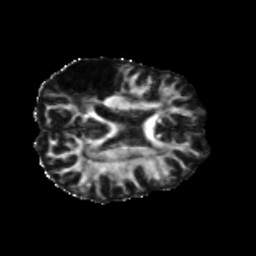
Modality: FA
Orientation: axial
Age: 59
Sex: female
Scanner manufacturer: siemens
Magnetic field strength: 3 T
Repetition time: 5.25 s
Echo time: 0.08 s